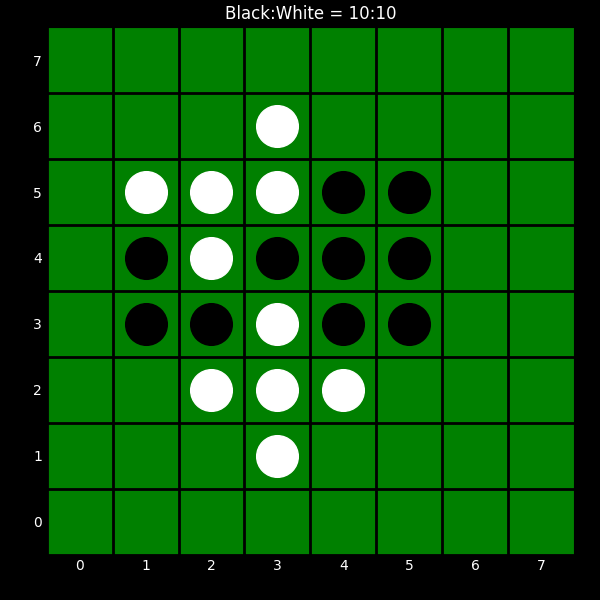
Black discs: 10
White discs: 10